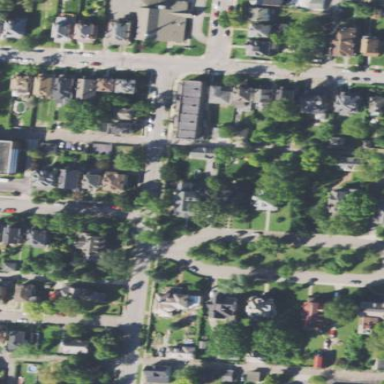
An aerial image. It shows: City block.